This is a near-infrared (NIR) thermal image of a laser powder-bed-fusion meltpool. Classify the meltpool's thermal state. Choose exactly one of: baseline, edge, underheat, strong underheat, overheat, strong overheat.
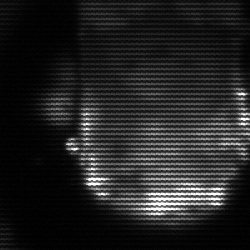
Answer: baseline